Field crop: tomato
Growth stage: 2
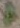
Species: solanum